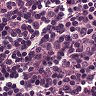
Metastatic tissue present: no